Question: This code
'''
virtual const core::matrix4& getViewMatrixAffector() const {return core::matrix4();};
'''
results with a warning telling me "Returning reference to local temporary object"...
How to solve this warning?
As mentioned below i tried to remove the '&'...

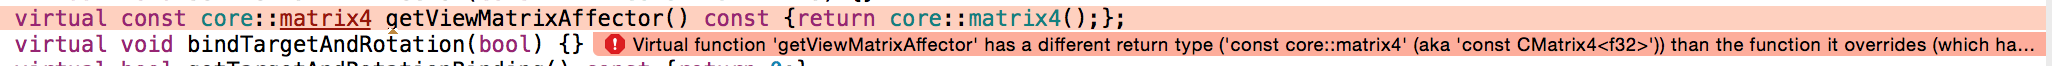
Answer: Since you're not in control of the return type, you must make sure you return a valid object and not just a temporary. One solution would be a function-local static variable:
'''
virtual const core::matrix4& getViewMatrixAffector() const
{
static const core::matrix4 val;
return val;
};
'''
If you find yourself doing this in many functions (with the same type of the variable), make 'val' a (suitably renamed) static member of the class.